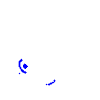
Particle: pion